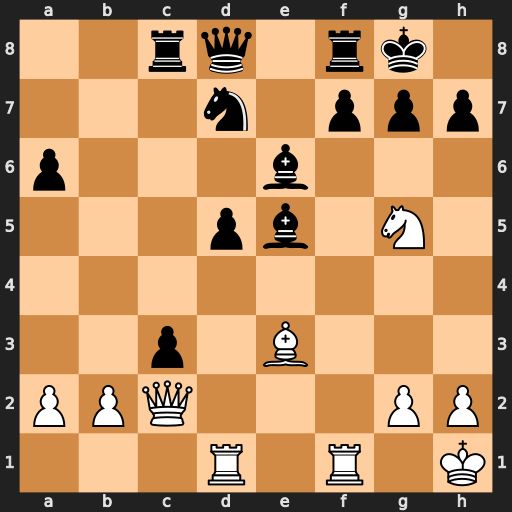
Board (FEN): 2rq1rk1/3n1ppp/p3b3/3pb1N1/8/2p1B3/PPQ3PP/3R1R1K
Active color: w
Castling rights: -
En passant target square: -
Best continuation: Qxh7#